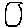
Label: moon